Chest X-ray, PA view. Patient: 38 years old, sex F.
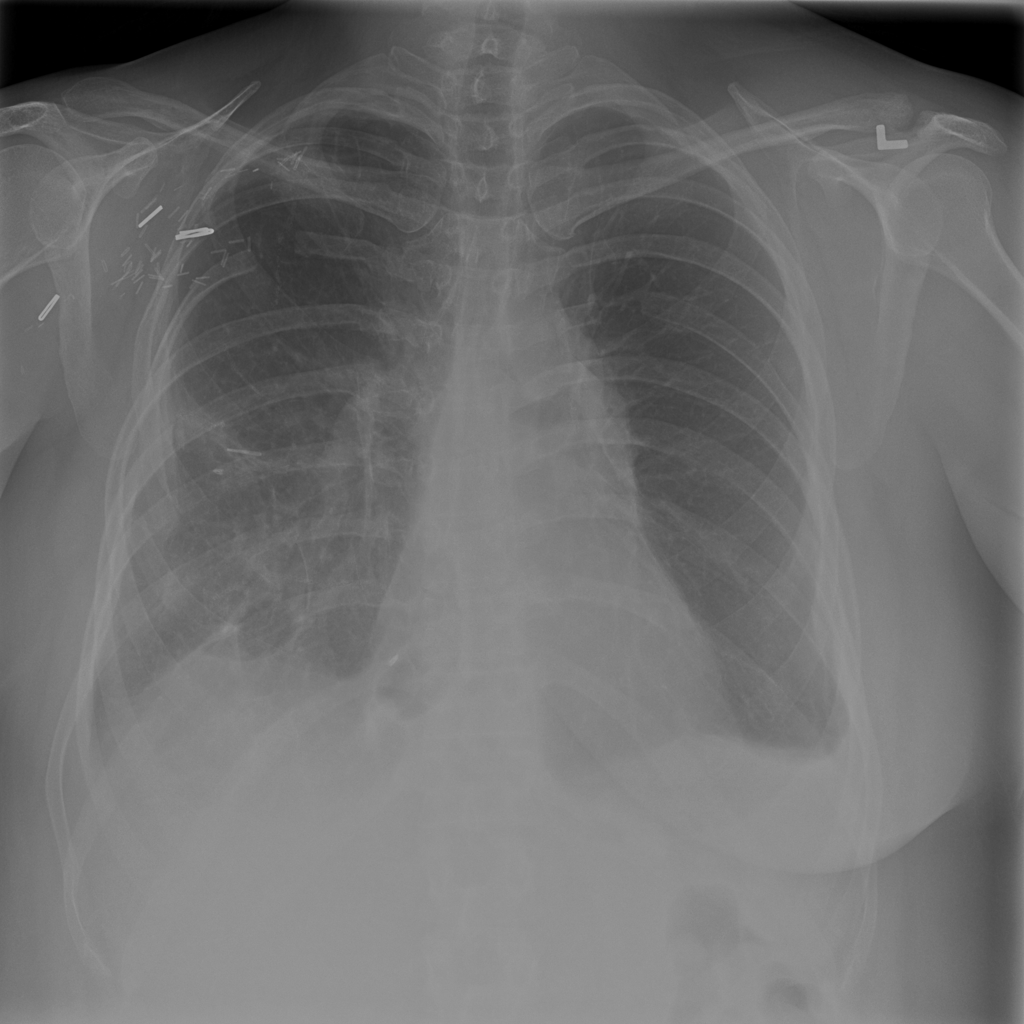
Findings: Effusion